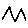
Label: zigzag